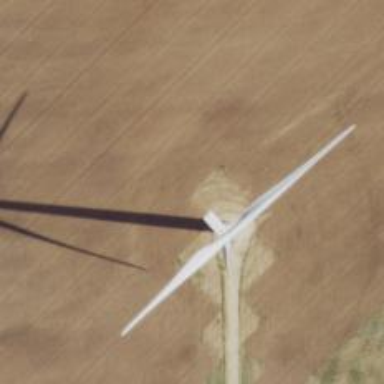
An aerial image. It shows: Wind generator with horizontal axis. The generator is wind turbine.